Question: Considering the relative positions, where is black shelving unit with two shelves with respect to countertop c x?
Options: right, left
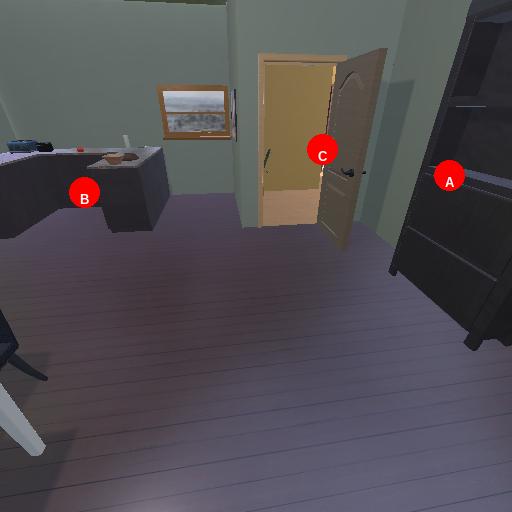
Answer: right